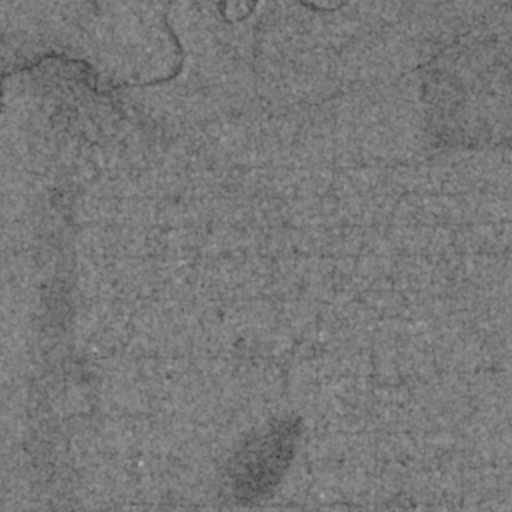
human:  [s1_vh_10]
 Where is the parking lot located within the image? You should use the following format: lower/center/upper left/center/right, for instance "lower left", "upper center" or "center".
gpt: The parking lot is located in the upper of the image.
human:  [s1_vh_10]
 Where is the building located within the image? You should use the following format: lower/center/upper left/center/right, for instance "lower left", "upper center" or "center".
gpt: The building is located in the upper left of the image.
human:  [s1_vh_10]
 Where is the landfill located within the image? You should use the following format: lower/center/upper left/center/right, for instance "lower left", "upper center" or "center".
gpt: There is no landfill in the image.

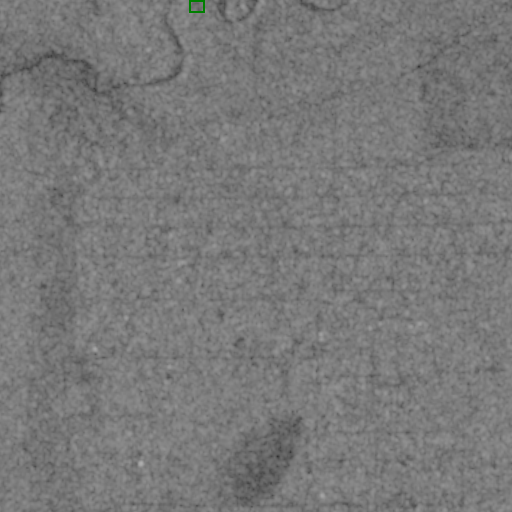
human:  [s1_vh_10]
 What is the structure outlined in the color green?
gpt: The structure outlined in green is a parking lot.
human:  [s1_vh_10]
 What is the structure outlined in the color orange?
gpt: There is no orange outline.